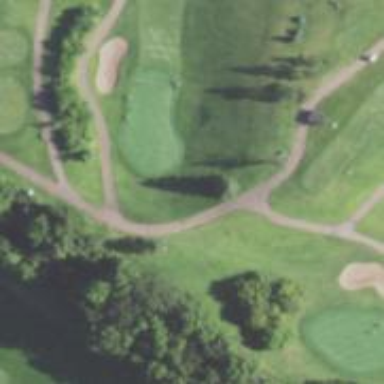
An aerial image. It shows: Golf cartpath that is also road path.